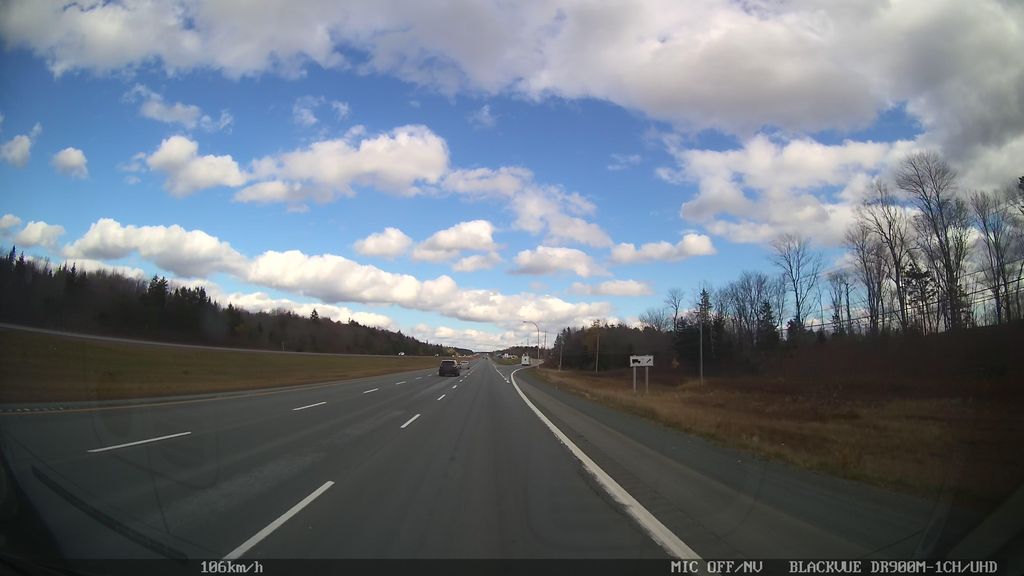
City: halifax